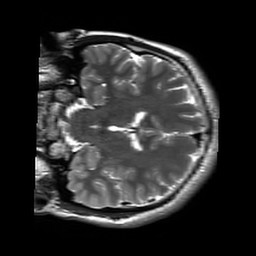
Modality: T2w
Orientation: coronal
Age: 25
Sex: male
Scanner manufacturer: siemens
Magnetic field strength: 3 T
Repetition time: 8.53 s
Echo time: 0.091 s